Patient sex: F
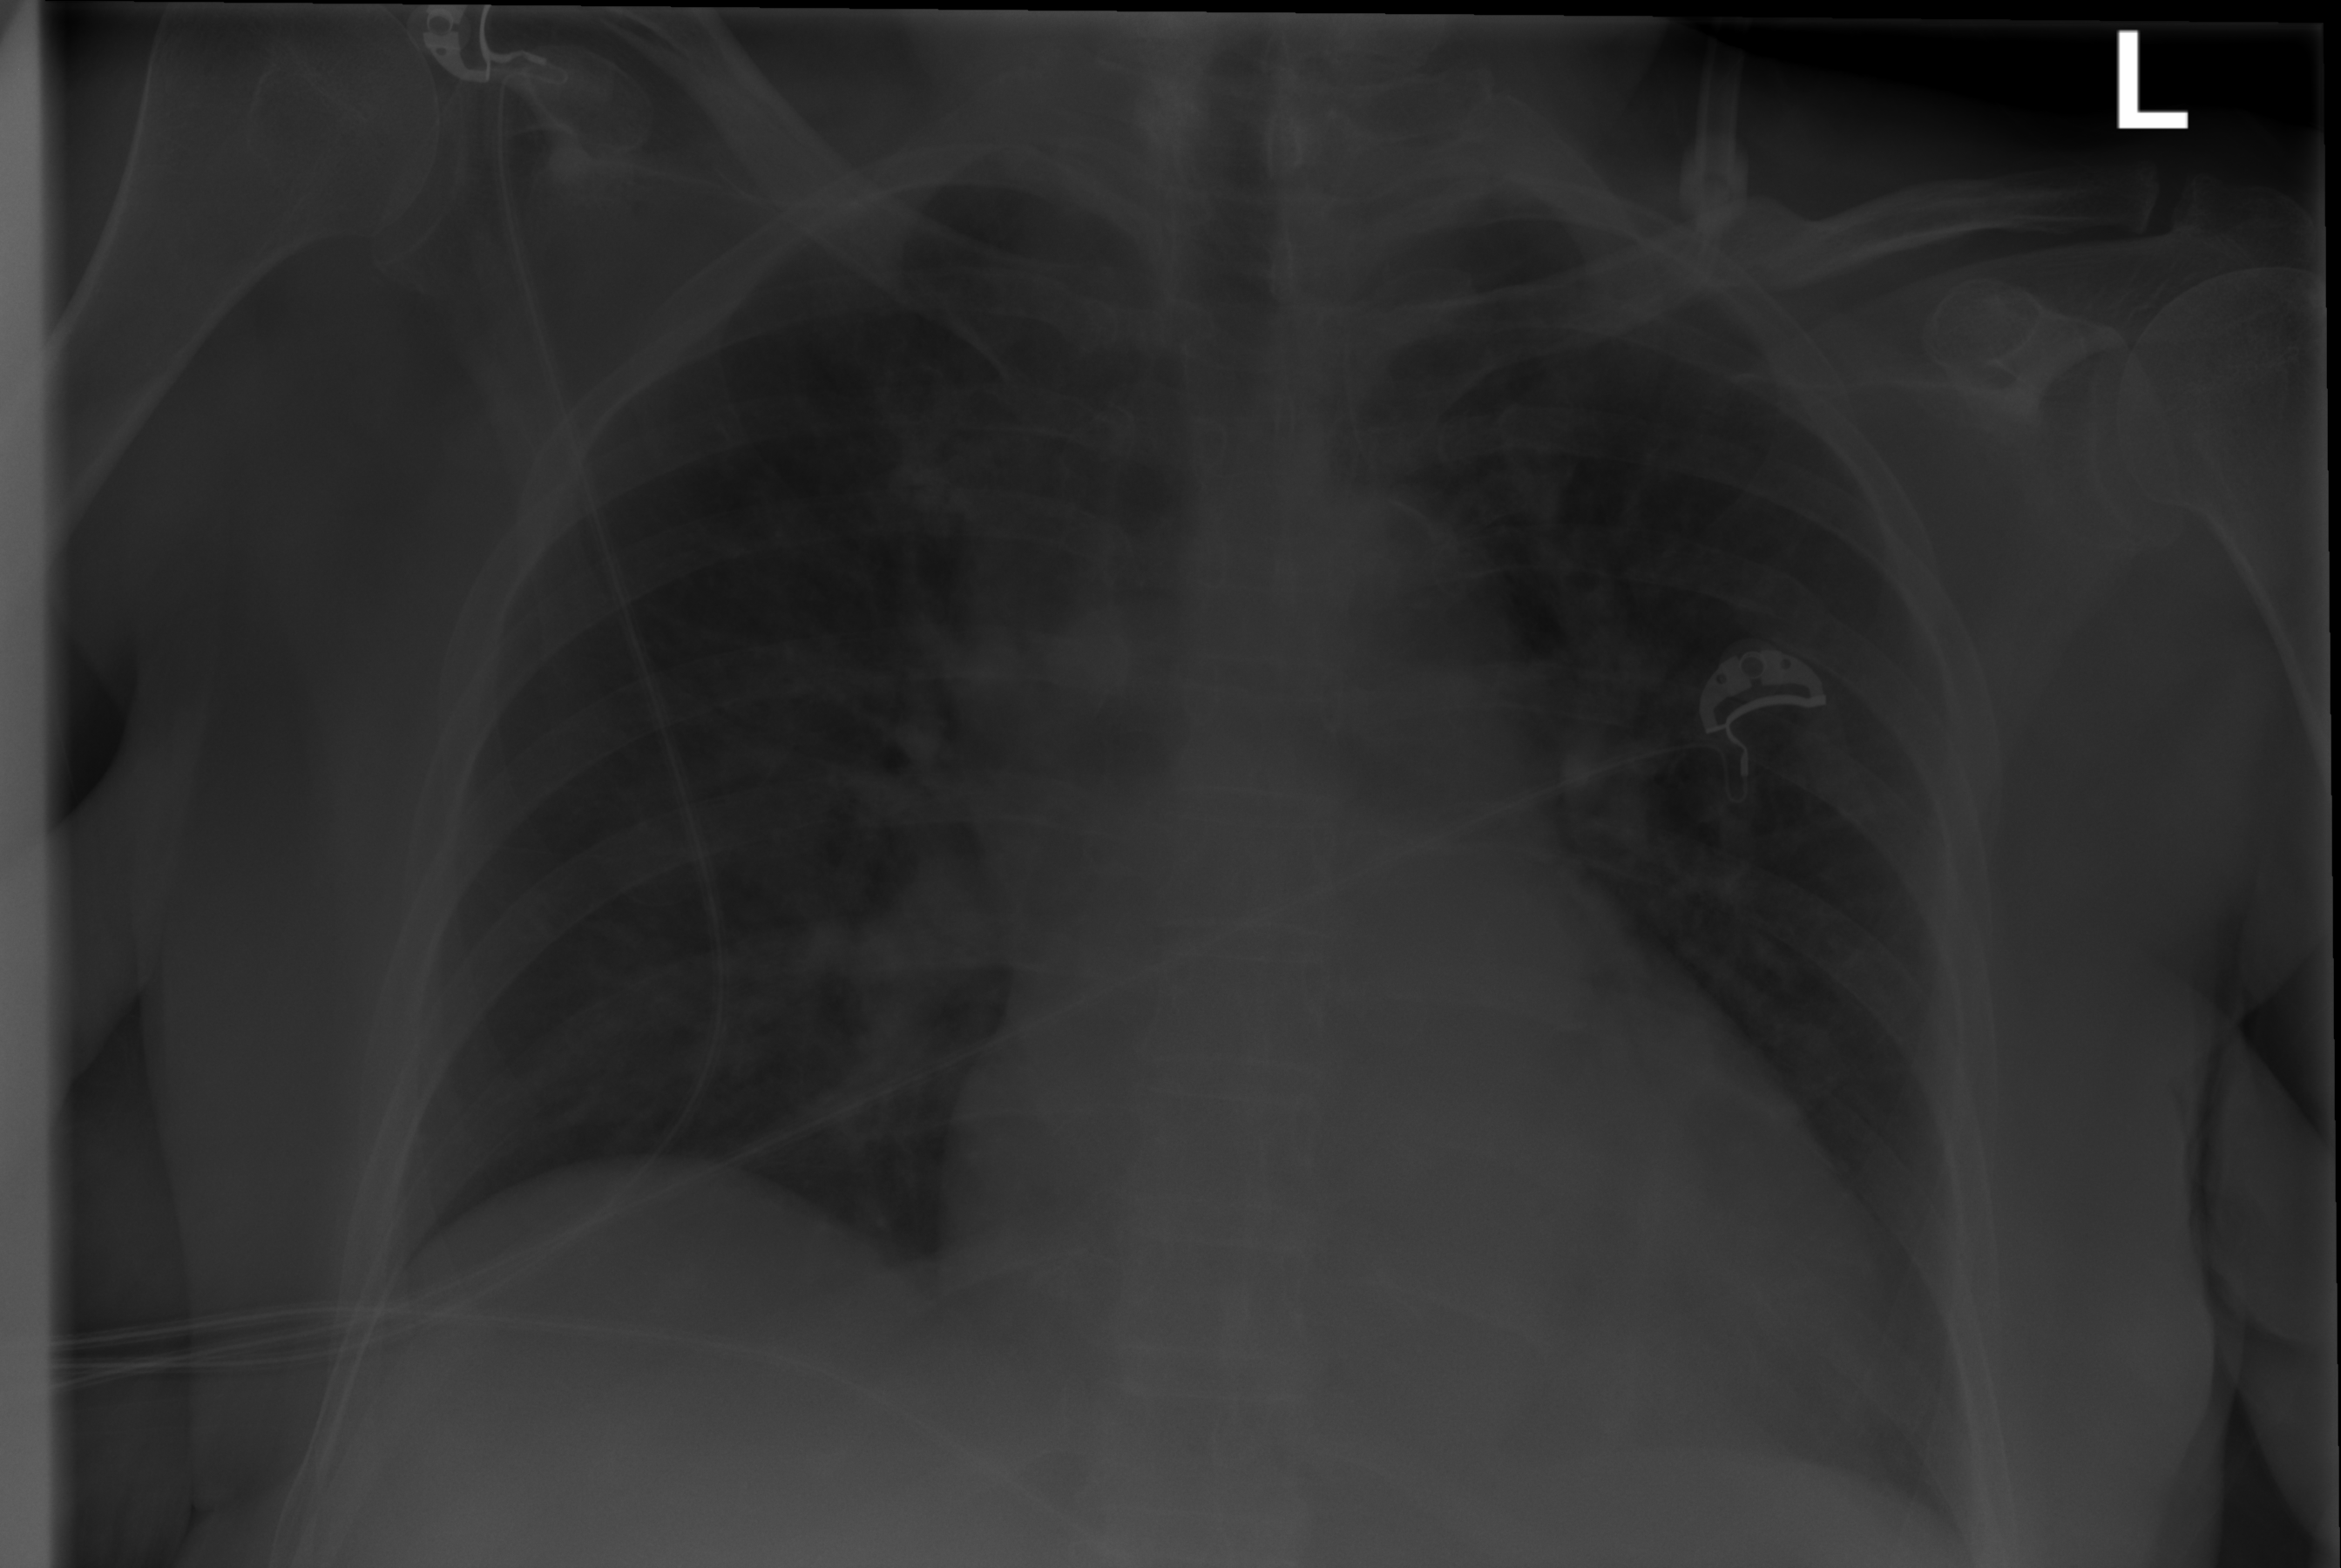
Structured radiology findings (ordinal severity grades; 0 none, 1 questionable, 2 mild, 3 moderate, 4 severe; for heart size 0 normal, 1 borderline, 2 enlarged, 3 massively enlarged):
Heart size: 0
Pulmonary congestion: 2
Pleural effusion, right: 0
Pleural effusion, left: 0
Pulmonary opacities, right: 0
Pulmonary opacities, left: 0
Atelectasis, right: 0
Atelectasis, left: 0